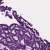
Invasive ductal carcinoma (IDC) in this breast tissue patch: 0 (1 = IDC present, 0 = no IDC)